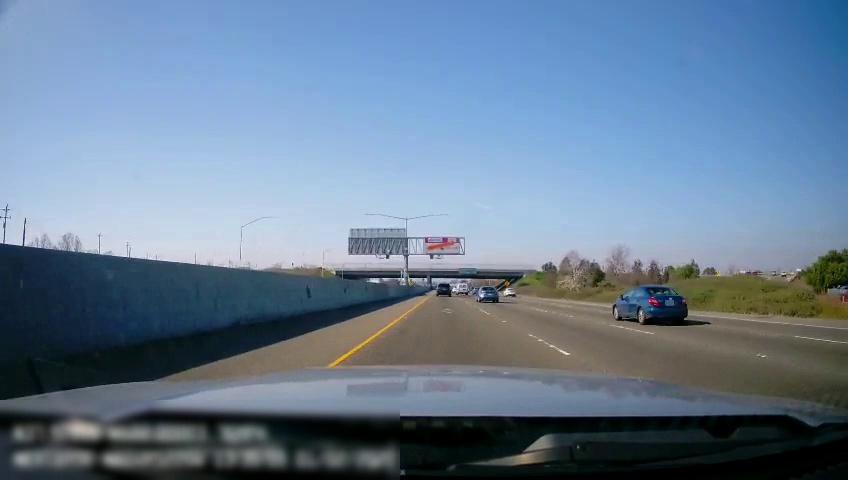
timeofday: Day
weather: Sunny
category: Drivable Space
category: Vehicles | Car
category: Vehicles | SUV
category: Vehicles | Car
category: Vehicles | Car
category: Vehicles | Van
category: Lanes | Current Lane
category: Lanes | Current Lane
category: Lanes | Alternate Lane
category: Lanes | Alternate Lane
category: Lanes | Opposite Lane
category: Traffic | Signs